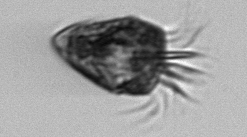
Label: Strombidium_morphotype2